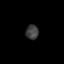
Tissue: prostate
Cell type: T cells
Senescence score: 0.2742
Nuclear area (px): 179
Mean DAPI intensity: 62.441